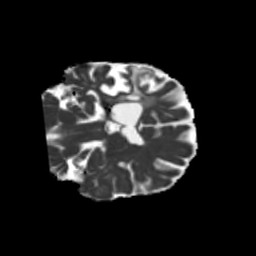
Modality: MD
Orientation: coronal
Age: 69
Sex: female
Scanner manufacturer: siemens
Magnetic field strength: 3 T
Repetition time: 5.25 s
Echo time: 0.08 s